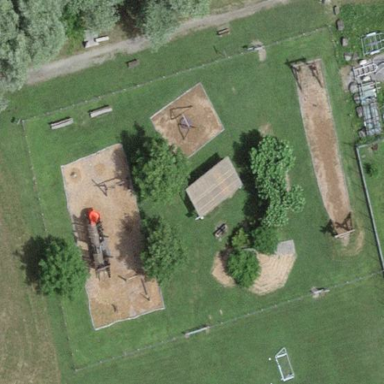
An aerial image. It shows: Playground area for leisure land.